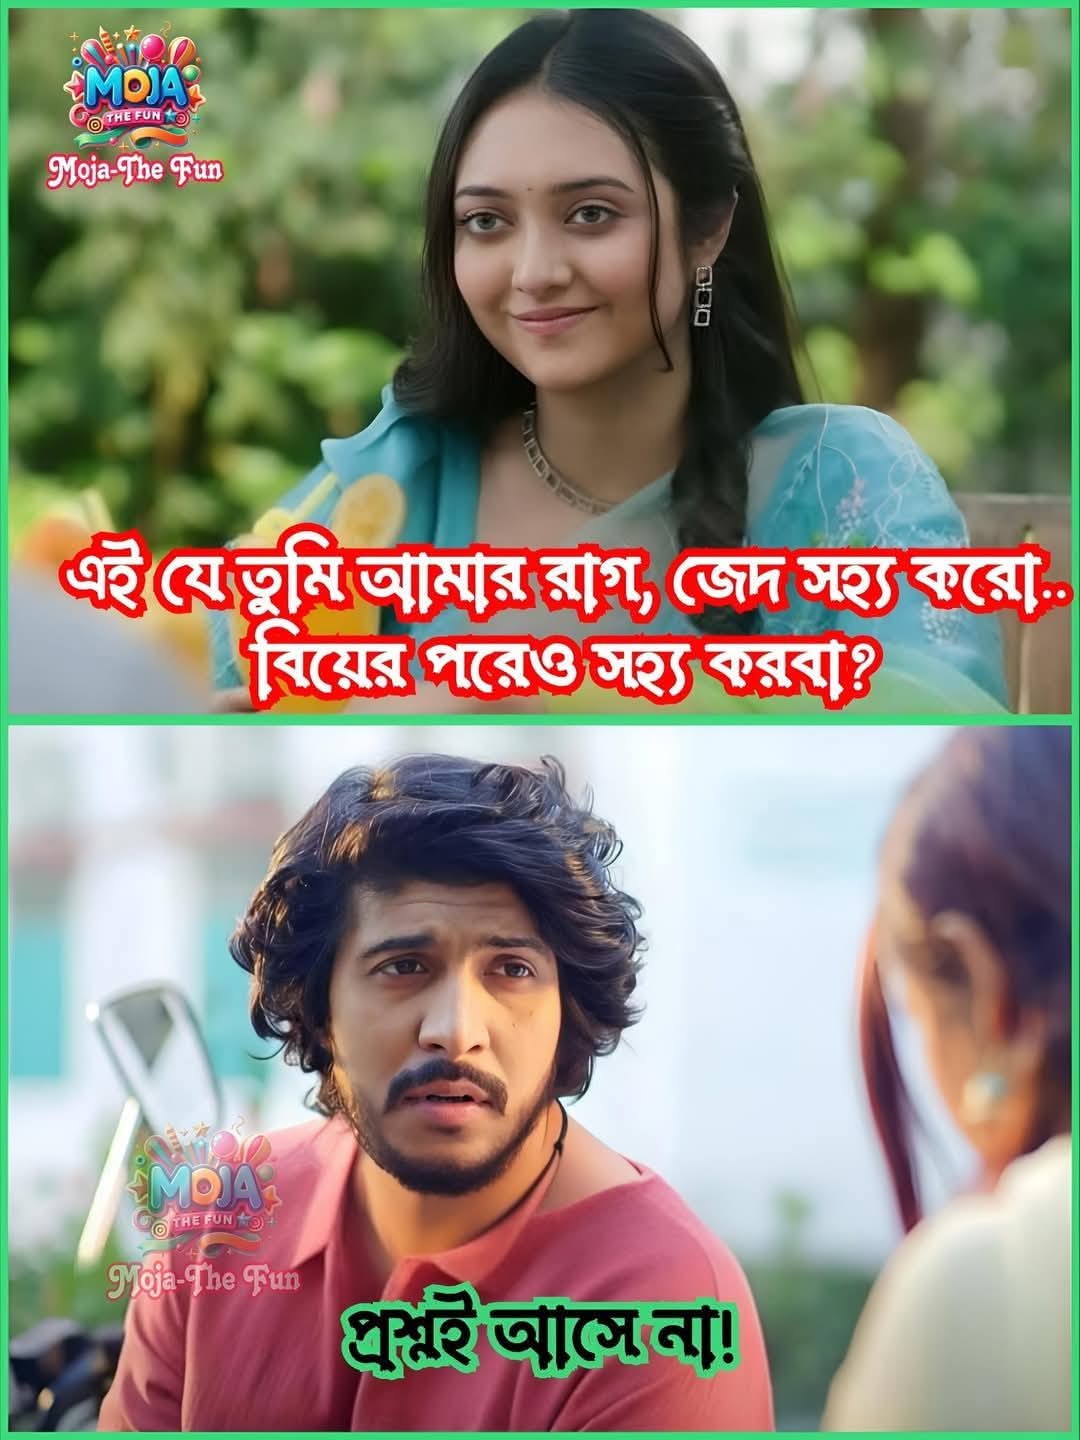
Text: এই যে তুমি আমার রাগ, জেদ সহ্য করো.. বিয়ের পরেও সহ্য করবা?
প্রশ্নই আসে না!
Label: Non Hate